RGB frame:
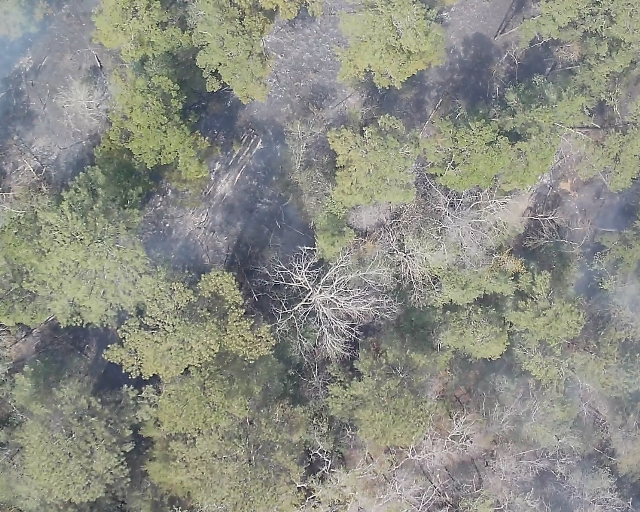
Thermal frame:
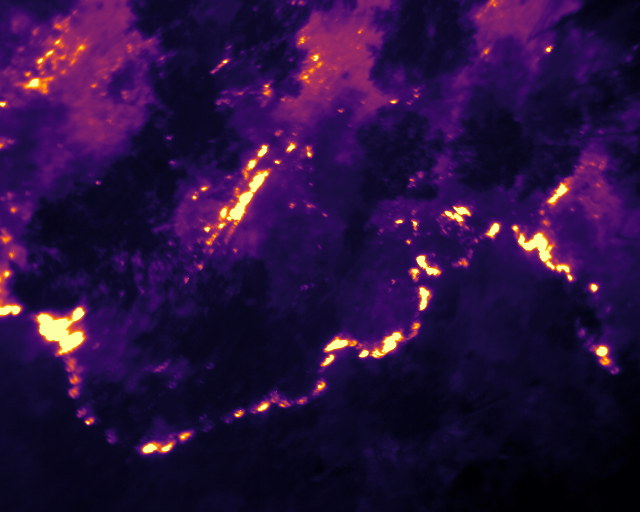
Captured: 2026-02-26 03:41:23
Pixels at or above 80 °C: 4867 (fraction of frame: 0.01485)